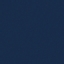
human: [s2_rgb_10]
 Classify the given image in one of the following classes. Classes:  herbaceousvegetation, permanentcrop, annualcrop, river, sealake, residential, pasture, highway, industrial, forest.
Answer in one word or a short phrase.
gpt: SeaLake